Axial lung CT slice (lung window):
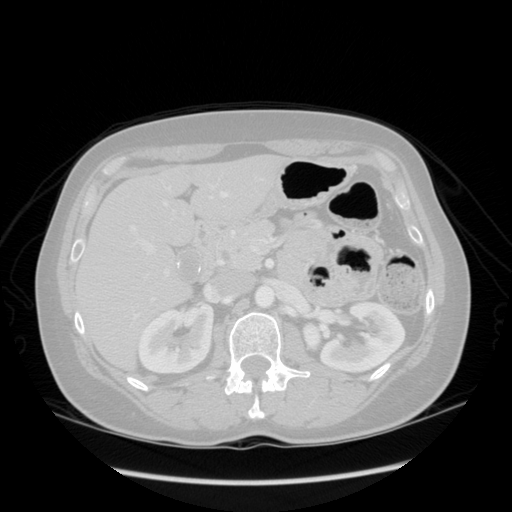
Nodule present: no